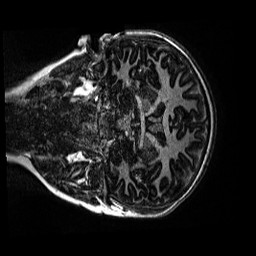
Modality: MP2RAGE
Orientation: coronal
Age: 11
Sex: female
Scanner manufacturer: siemens
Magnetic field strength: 3 T
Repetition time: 4 s
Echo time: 0.00299 s